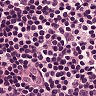
Metastatic tissue present: no